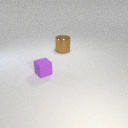
large brown metal cylinder to the right of small purple rubber cube